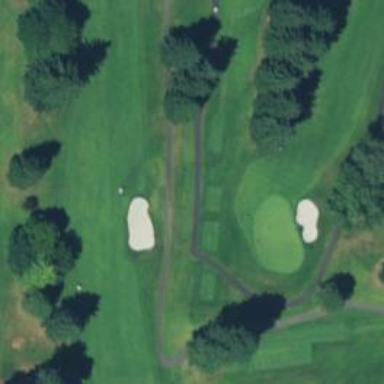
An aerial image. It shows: Service road used as golf cart path.